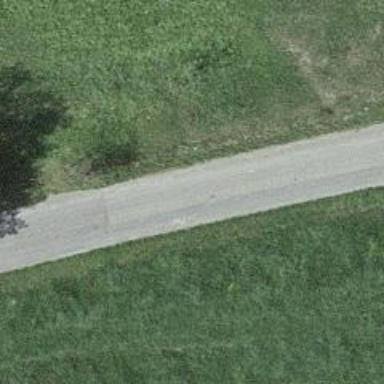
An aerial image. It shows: Unclassified road with asphalt surface.